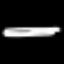
Label: pencil